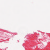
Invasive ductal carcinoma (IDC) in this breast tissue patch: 0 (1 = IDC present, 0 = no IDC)